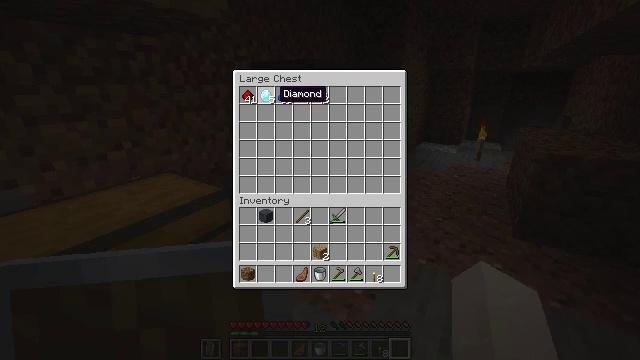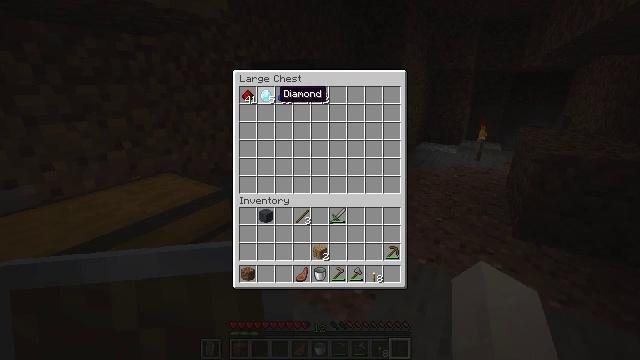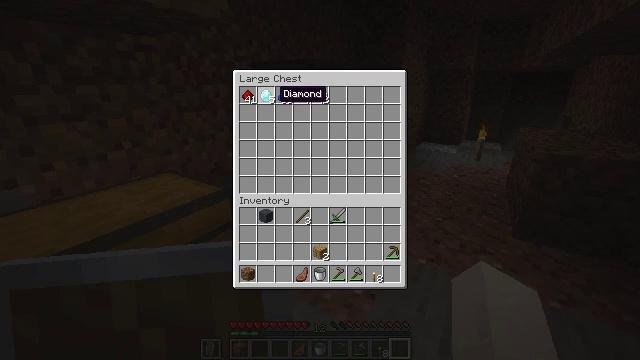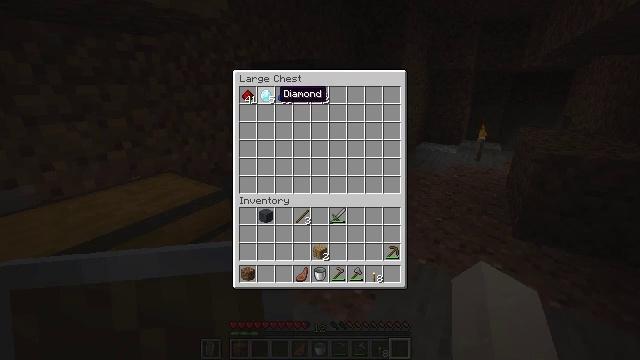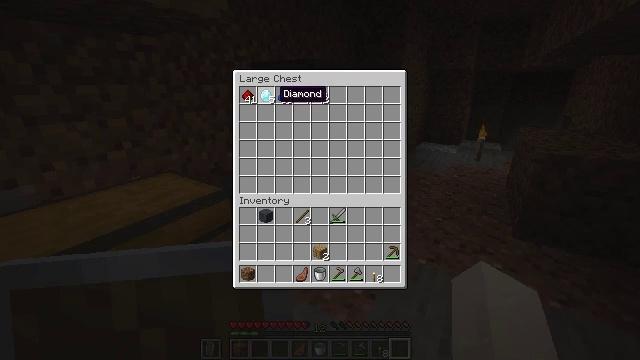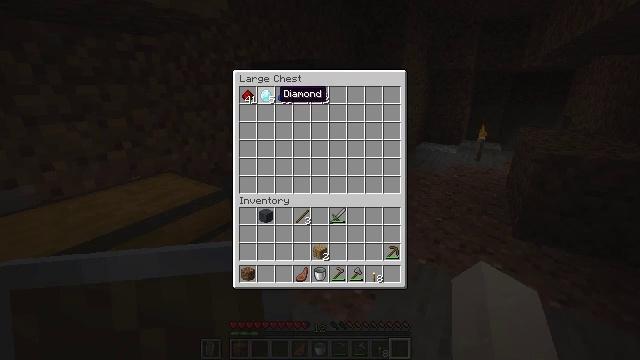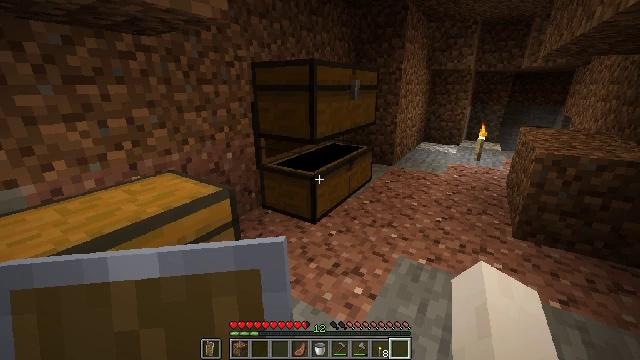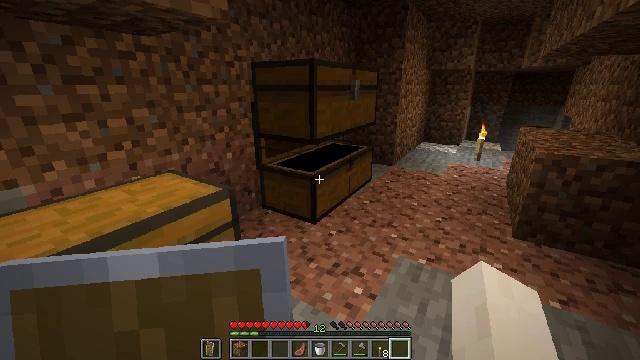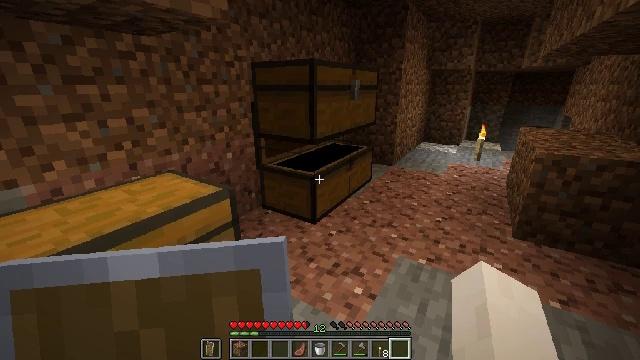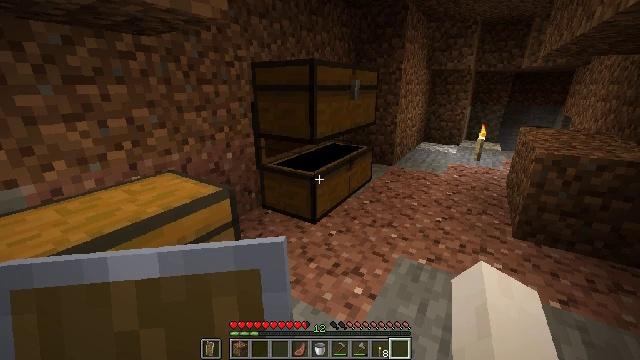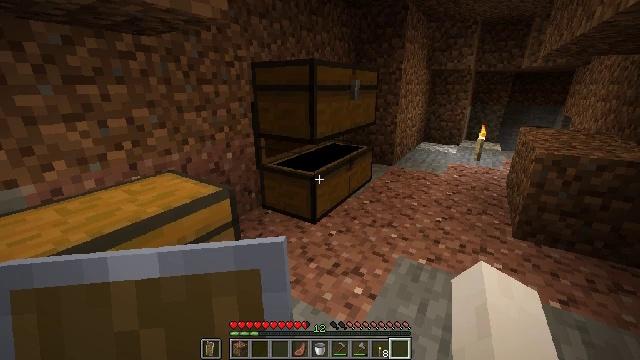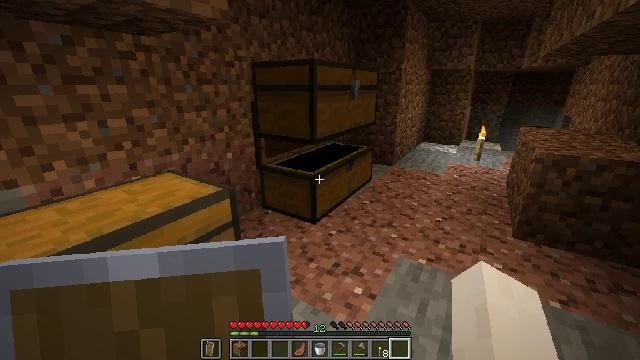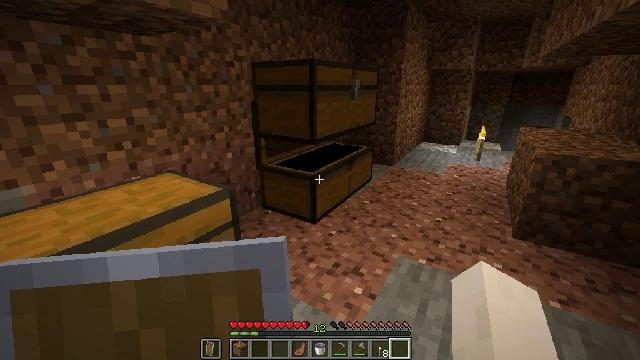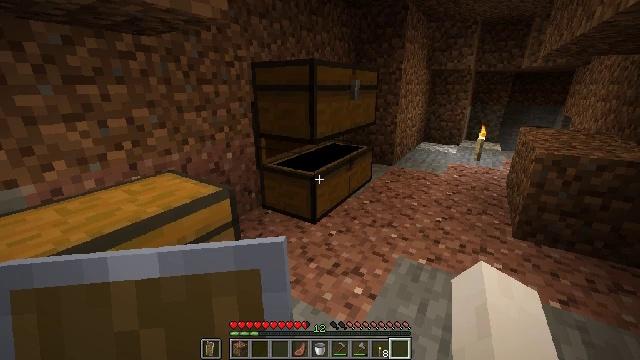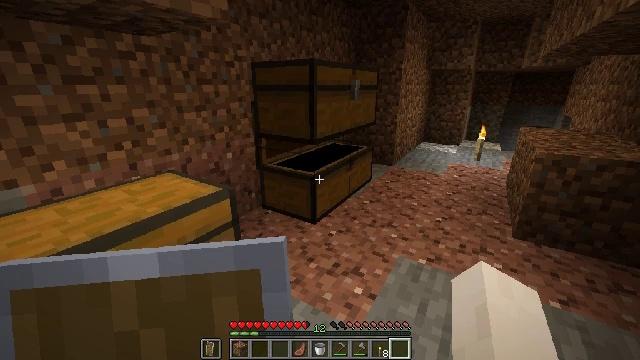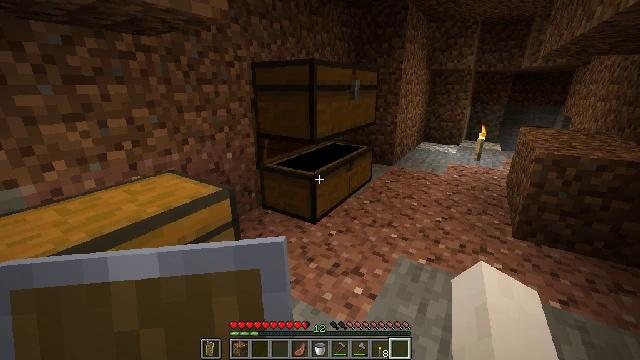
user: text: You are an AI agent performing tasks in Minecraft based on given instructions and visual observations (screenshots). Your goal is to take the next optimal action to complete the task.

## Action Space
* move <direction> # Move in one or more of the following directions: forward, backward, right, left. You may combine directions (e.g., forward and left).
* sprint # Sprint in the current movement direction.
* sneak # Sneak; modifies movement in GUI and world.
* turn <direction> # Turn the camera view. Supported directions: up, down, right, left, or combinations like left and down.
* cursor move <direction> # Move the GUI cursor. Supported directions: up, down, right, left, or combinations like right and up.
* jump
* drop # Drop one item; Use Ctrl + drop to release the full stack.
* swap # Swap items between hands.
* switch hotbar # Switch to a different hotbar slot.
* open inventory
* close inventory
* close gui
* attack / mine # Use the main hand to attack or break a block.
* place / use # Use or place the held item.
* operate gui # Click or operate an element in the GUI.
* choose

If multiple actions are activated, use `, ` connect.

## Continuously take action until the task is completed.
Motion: motion action
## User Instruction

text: Craft an iron chestplate using the necessary iron ingots.
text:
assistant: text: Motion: no_op
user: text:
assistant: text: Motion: no_op
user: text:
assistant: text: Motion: no_op
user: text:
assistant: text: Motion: no_op
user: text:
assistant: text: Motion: no_op
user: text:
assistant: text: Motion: close inventory
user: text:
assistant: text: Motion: close inventory
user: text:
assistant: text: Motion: close inventory
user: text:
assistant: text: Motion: close inventory
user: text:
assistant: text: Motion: no_op
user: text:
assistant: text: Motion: no_op
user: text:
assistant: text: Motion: no_op
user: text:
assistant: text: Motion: no_op
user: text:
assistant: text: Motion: no_op
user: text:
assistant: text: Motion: no_op
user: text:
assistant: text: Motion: no_op
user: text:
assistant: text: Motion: no_op
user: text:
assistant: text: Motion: no_op
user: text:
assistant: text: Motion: no_op
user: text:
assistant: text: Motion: no_op
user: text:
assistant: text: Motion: no_op
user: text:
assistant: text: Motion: no_op
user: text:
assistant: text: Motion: use / place
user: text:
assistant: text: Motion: use / place
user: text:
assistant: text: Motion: use / place
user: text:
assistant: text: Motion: use / place
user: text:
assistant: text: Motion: no_op
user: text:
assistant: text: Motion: open gui
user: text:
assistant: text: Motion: no_op
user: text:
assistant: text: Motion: no_op